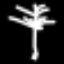
Label: palm tree